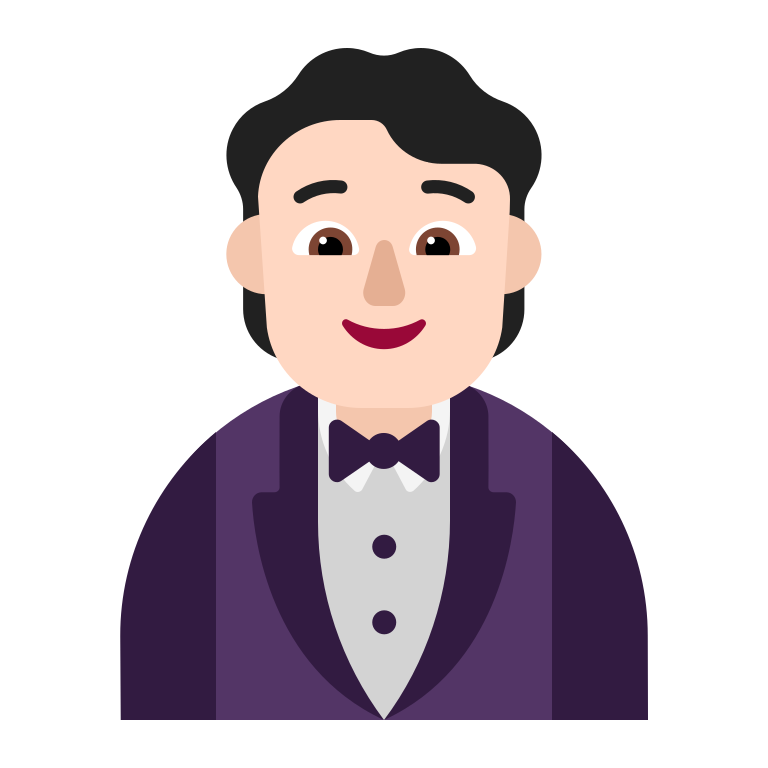
person in tuxedo flat light